Field crop: maize
Growth stage: 2
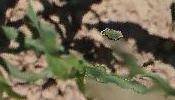
Species: maize